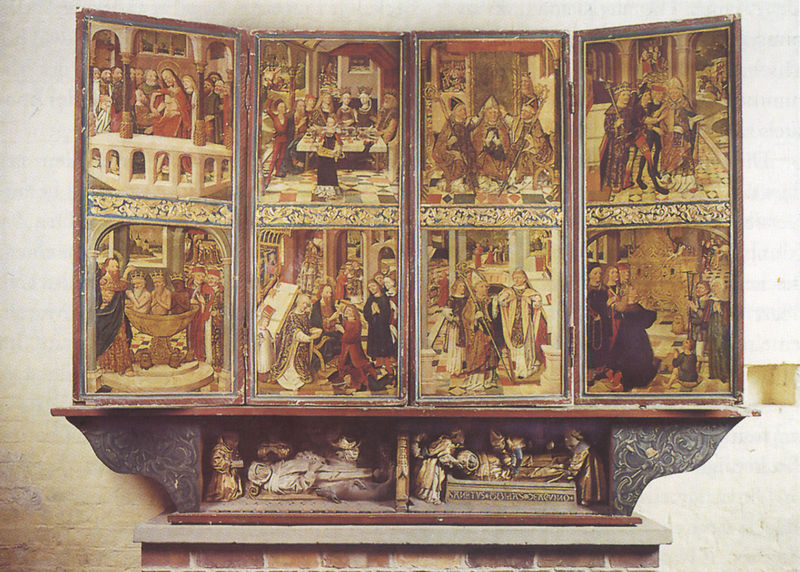
Titel: Thomas-Retabel
Standort: Wismar, St. Nikolai (EU - D - Mecklenburg-Vorpommern)
Schlagwörter: blau, säulen, rot, malerei, ornament, rahmen, tod, kirche, gold, deutschland, italien, figuren, foto, vergoldet, religion, tote, altar, ziegelsteine, skulpturen, sarg, christus, grab, jesus, leichnam, altes testament, mittelalter, romanik, mitra, könige, heilige, heilig, maria, szenen, grablegung, ikone, tafelbild, zepter, kronen, predella, schnitzkunst, flügelaltar, glorie, triptichon, holu, grabstelle, gorik, goldranken